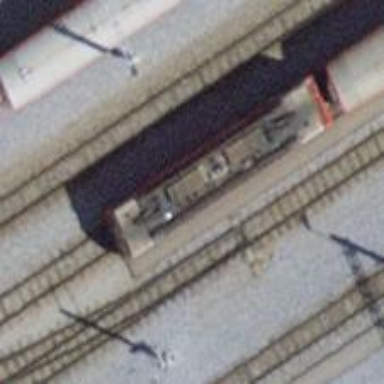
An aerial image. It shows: Railway switch.